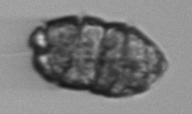
Label: Margalefidinium